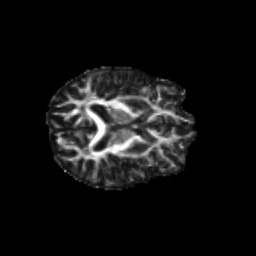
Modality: FA
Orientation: axial
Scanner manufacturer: siemens
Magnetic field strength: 3 T
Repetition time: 9.2 s
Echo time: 0.084 s